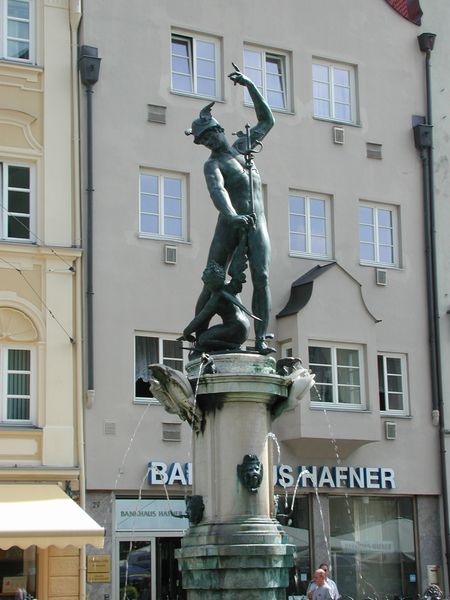
Titel: Merkurbrunnen in Augsburg
Künstler: Adriaen de Vries
Standort: Augsburg, Moritzplatz (EU - D - B)
Schlagwörter: feder, flügel, gott, mann, schatten, wasser, gelb, menschen, stadt, fenster, finger, grau, hut, schaufenster, säule, haus, wand, barock, federn, sockel, häuser, figur, pose, kind, brunnen, engel, skulptur, springbrunnen, statue, fassaden, geschäft, ort, stab, giebel, platz, metall, bronze, plastik, foto, fotografie, erker, schild, kabel, helm, hermes, merkur, wasserspeier, markise, regenrinnen, dreizack, fügel, hafner, nafner